Field crop: maize
Growth stage: 2
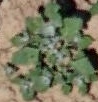
Species: chenopodium